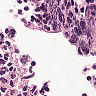
Metastatic tissue present: no